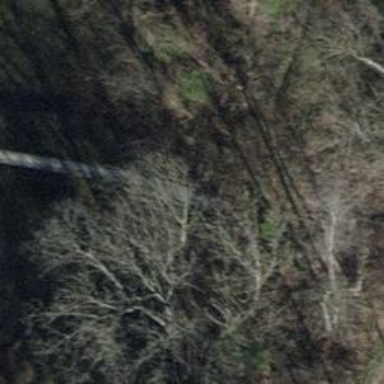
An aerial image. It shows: Bridge with pipeline.